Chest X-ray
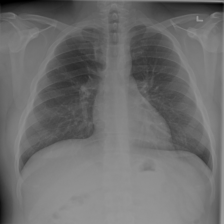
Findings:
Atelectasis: negative
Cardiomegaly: negative
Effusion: negative
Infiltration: positive
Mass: negative
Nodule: negative
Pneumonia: negative
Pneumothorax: negative
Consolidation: negative
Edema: negative
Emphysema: negative
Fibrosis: negative
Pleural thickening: negative
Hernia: negative